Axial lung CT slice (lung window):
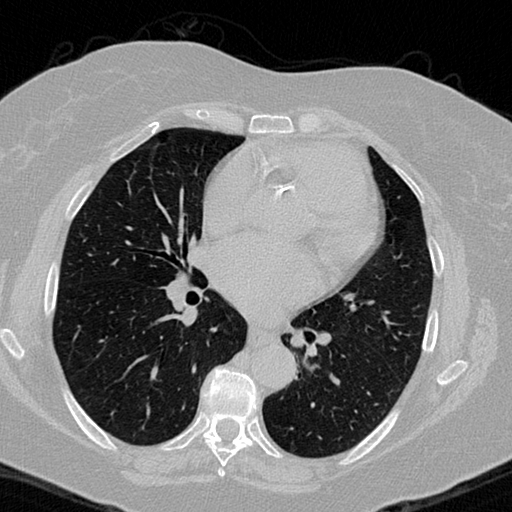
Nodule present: no